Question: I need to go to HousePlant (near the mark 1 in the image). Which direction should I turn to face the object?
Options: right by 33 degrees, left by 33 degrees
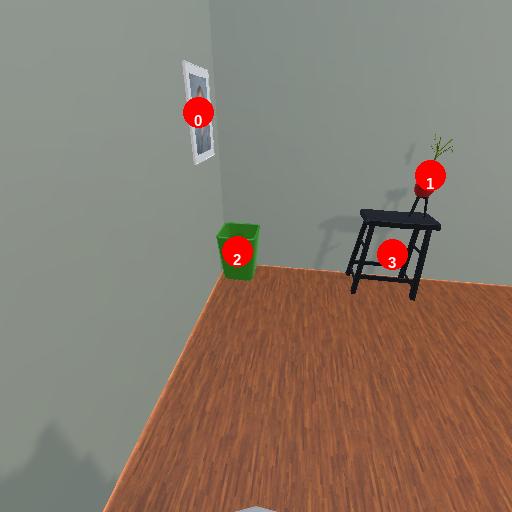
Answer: right by 33 degrees